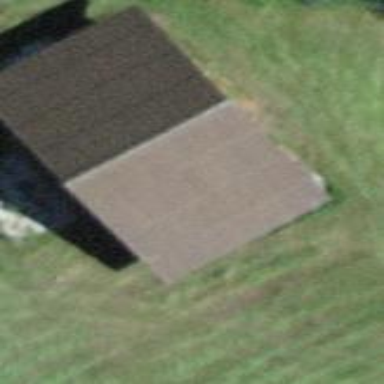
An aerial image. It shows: Barn.